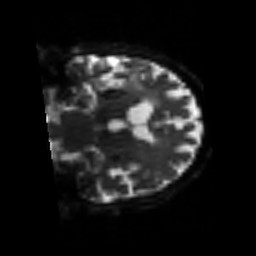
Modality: sbref
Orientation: coronal
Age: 75
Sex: male
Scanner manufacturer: siemens
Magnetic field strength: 3 T
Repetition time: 3.2 s
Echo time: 0.081 s